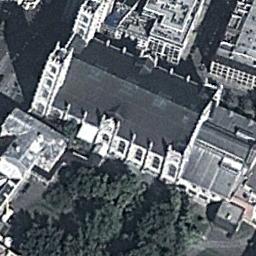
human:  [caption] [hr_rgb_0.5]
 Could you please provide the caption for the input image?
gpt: There is a church next to some trees .

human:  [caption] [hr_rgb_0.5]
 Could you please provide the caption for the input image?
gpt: This is a chapel with many trees around it .

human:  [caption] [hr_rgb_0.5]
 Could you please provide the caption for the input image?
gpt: A church with black roofs and white houses surrounded by trees, Buildings and roads .

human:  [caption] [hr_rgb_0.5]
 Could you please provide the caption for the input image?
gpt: The church with a gray sloping roof and other buildings are next to it .

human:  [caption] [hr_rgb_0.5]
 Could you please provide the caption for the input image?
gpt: There are many trees near the church .